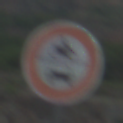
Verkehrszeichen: VerbotKraftfahrzeuge
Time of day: MorningAfternoon
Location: Outdoor (Nature)
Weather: PartlyCloudy
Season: NotSpecified
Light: Natural